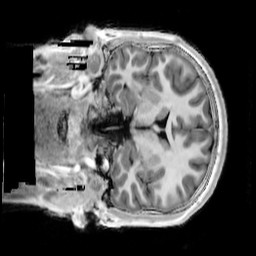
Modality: T1w
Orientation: coronal
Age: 14
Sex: male
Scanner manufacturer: siemens
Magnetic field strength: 3 T
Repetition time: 4 s
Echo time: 0.00291 s